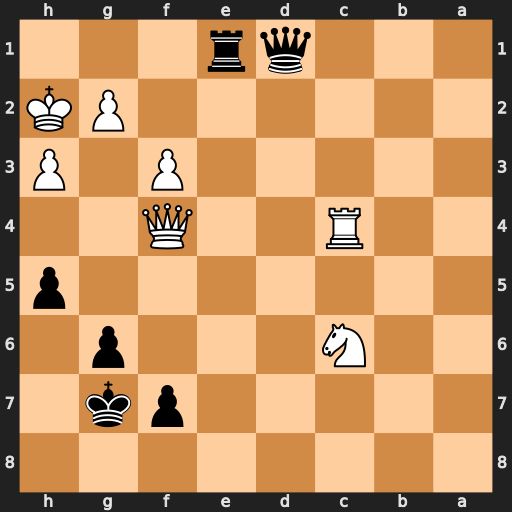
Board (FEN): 8/5pk1/2N3p1/7p/2R2Q2/5P1P/6PK/3qr3
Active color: b
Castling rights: -
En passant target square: -
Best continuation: Rh1+ Kg3 Qe1#